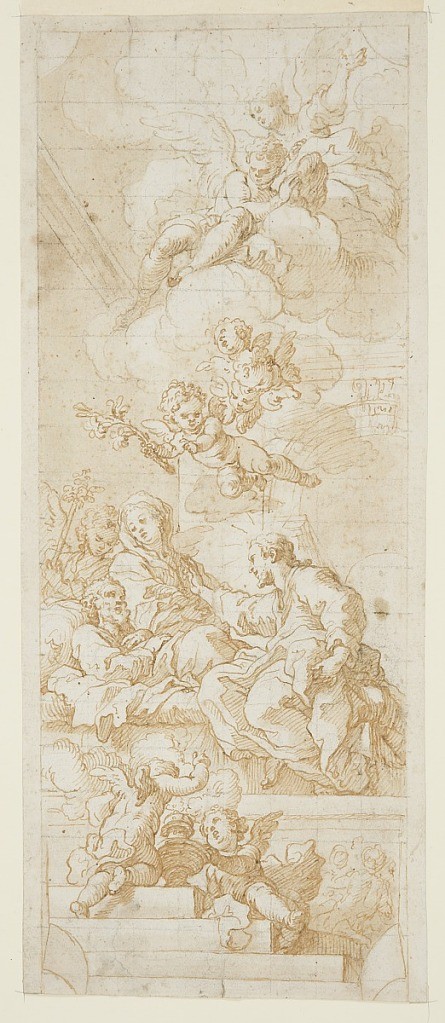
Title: Death of St. Joseph, study for a ceiling painting
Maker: Francesco Solimena, Italian, 1657–1747
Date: ca. 1670–1747
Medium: Pen and yellow-brown ink, yellow-brown wash, over black chalk indications on paper
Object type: Drawing
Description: Christ is seated upon the bed of and speaks to St. Joseph, beside whose head the Virgin stands. Two small angels busy themselves with a censer, at the bottom. An angel stands behind the bed. Others fly or are seated upon clouds, on top. The setting represents a part of a classical building. Squared with chalk.